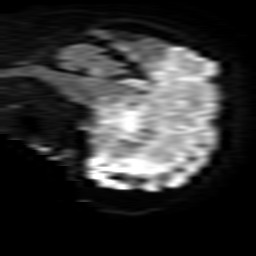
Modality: TRACE
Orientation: sagittal
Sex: female
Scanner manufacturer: philips
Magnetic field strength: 1.5 T
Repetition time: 3.651 s
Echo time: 0.09255 s